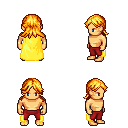
a pixel art fantasy rpg character, male body template, human, tanned skin, yellow cape, red pants, light blonde loose hair, four views (front, back, left, right), 2x2 character sprite sheet, small pixel art, hard edges, no anti-aliasing